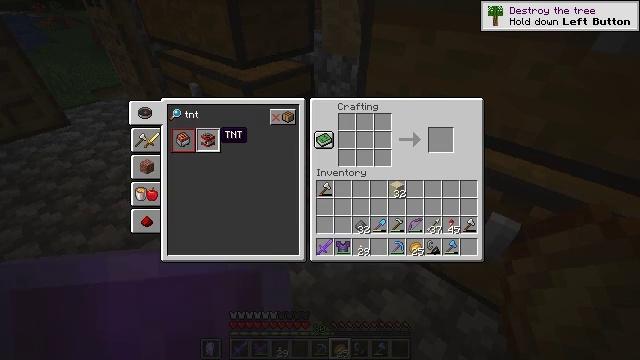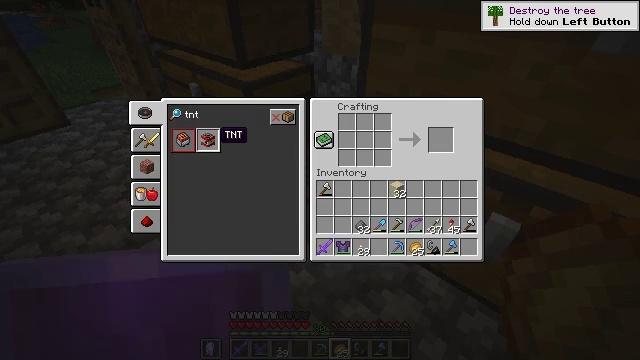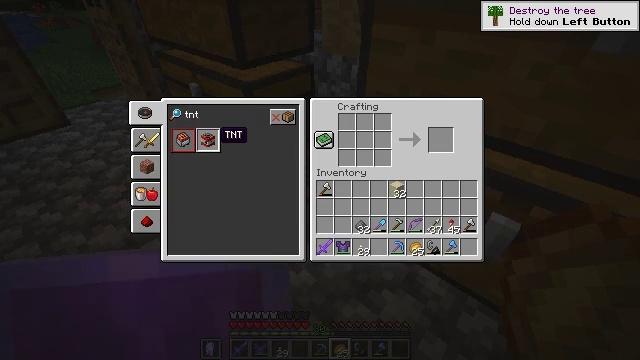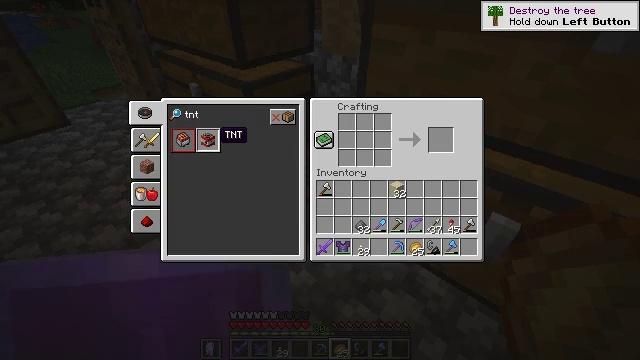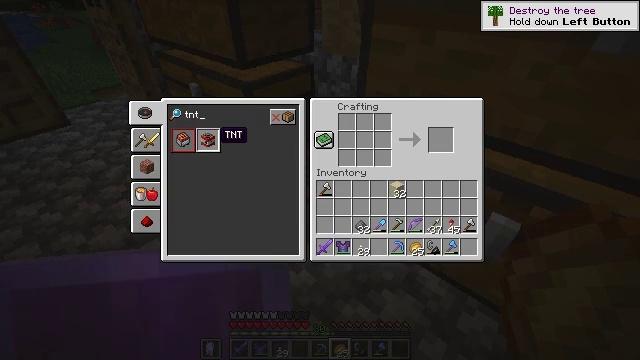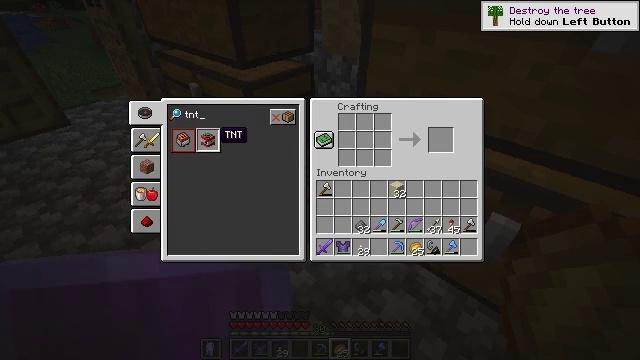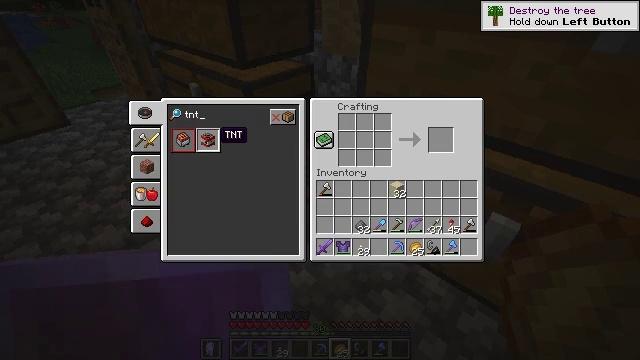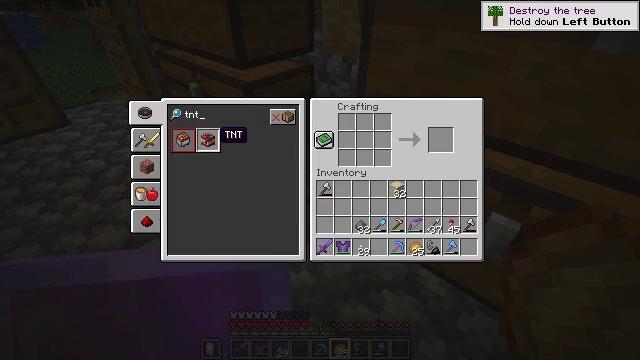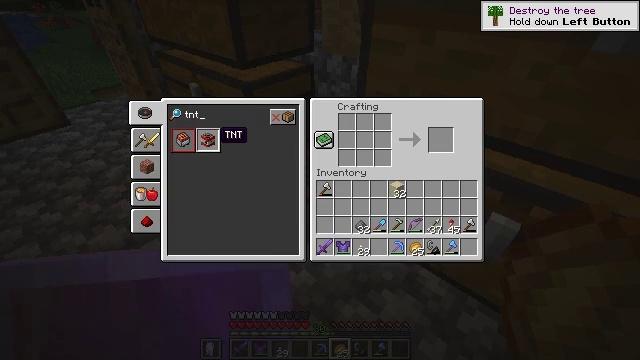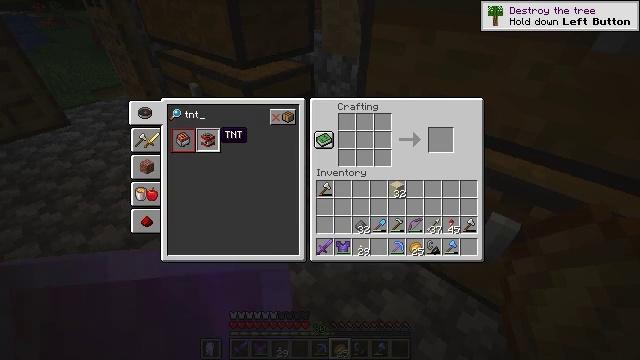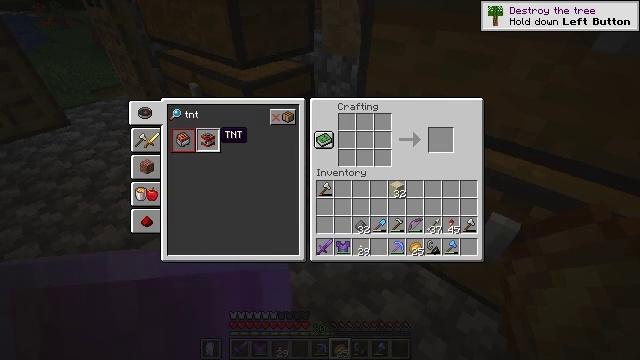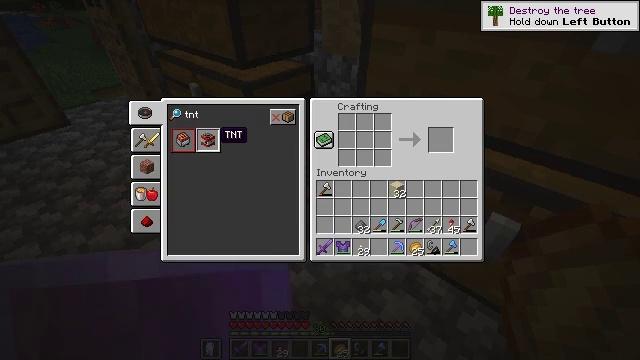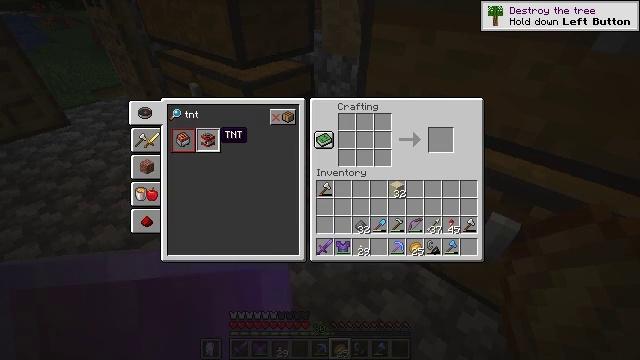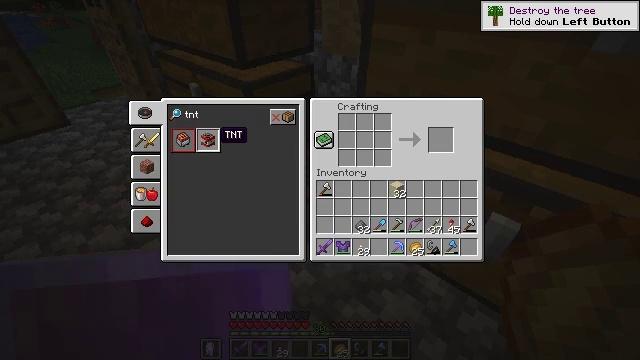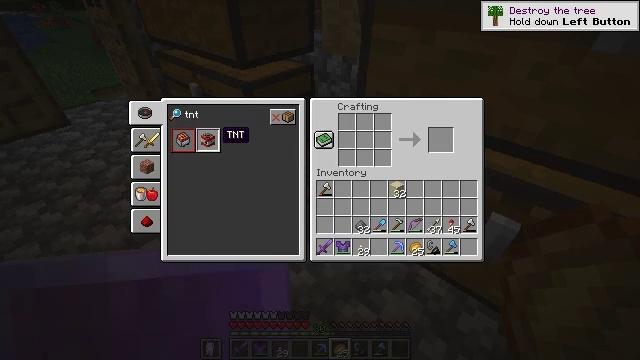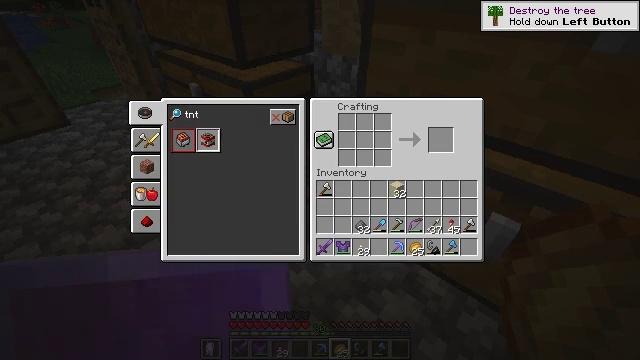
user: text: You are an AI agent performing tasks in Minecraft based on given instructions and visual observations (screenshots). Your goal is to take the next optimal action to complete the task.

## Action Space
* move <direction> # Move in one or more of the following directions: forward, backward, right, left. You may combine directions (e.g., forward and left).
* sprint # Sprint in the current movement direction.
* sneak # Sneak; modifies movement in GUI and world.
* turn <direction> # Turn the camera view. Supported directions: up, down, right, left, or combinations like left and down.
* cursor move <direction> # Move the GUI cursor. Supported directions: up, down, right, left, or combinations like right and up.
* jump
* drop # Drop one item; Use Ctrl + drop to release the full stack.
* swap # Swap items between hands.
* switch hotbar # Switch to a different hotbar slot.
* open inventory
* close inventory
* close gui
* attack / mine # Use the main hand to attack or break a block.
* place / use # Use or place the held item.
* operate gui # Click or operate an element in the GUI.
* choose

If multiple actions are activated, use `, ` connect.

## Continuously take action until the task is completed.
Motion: motion action
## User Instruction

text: Craft a block of TNT with sand and gunpowder.
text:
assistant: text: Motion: no_op
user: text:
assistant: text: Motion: no_op
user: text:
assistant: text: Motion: no_op
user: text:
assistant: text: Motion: no_op
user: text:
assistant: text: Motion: no_op
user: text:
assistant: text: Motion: no_op
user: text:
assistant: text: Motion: sneak
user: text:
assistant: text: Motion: sneak
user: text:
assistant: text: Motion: sneak
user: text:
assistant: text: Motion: sneak
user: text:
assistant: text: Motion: sneak, operate gui
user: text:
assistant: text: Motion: sneak, operate gui
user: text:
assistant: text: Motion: sneak
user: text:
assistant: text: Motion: sneak
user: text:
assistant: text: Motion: sneak, cursor move right
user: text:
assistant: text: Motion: sneak, cursor move right
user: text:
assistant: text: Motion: sneak, cursor move right
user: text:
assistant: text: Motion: cursor move right
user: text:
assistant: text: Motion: cursor move right
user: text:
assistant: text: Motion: cursor move right
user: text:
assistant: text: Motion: cursor move right
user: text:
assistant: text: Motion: cursor move right
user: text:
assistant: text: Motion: no_op
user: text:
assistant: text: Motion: sneak
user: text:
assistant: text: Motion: sneak
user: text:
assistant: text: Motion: sneak
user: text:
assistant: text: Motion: sneak
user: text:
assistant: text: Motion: sneak
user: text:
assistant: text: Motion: sneak, operate gui
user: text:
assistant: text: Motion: sneak, operate gui